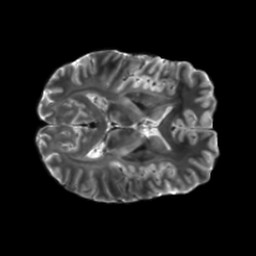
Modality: T2w
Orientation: axial
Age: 25
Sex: female
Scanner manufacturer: siemens
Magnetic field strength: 6.98 T
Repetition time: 7.776 s
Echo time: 0.076 s